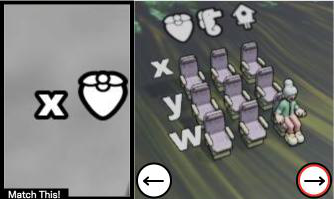
Task: seats
Answer: no